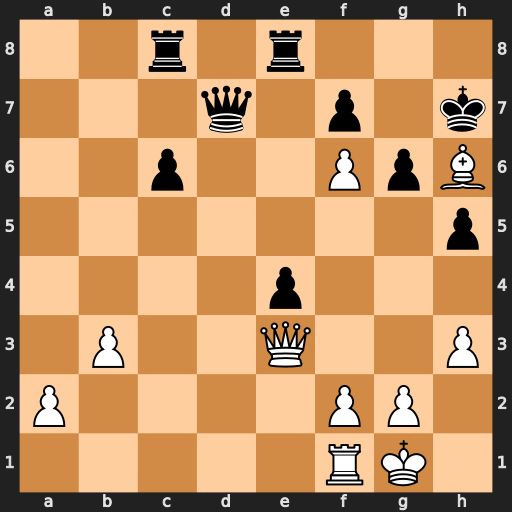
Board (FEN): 2r1r3/3q1p1k/2p2PpB/7p/4p3/1P2Q2P/P4PP1/5RK1
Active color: w
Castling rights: -
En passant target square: -
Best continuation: Bg7 Qd2 Qxd2